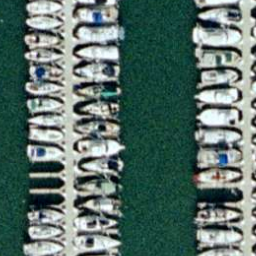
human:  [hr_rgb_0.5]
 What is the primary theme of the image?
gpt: harbor